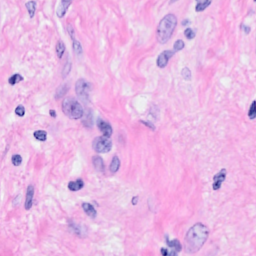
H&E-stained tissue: Breast